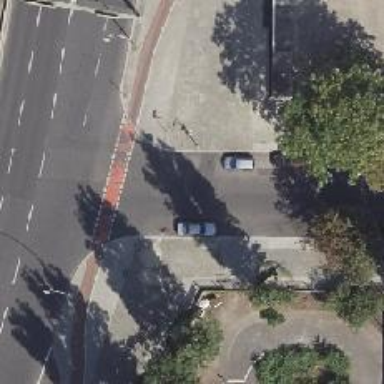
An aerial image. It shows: Unmarked road crossing.